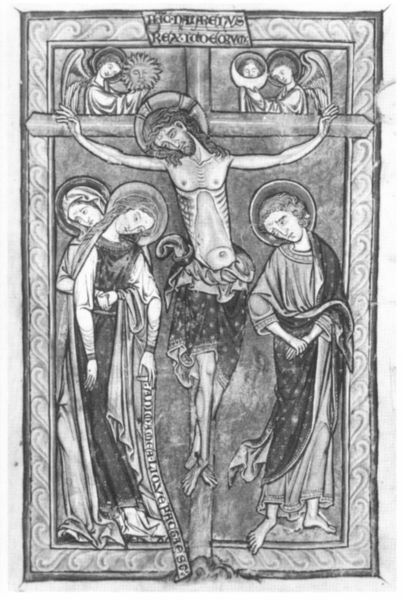
Titel: Messbuch des Henry von Chichester
Institution: Manchester, John Rylands Library
Schlagwörter: flügel, körper, mann, umhang, weiß, wunde, frau, kleid, schwarz, zeichnung, tuch, band, johannes, rahmen, tod, tot, trauer, stamm, sonne, gewand, mantel, traurig, engel, füße, schrift, inschrift, nabel, nagel, nägel, foto, barfuss, schild, mond, lendentuch, kreuz, wurzel, rippen, schwarz-weiss, heiligenschein, nimbus, christus, jesus, kreuzigung, wunden, leiden, schriftrolle, maria, magdalena, gekreuzigt, jesu, spruch, aureole, mager, schriftband, schirftrolle, buchmalerei, körpfer, sonne+mond, rhmwn